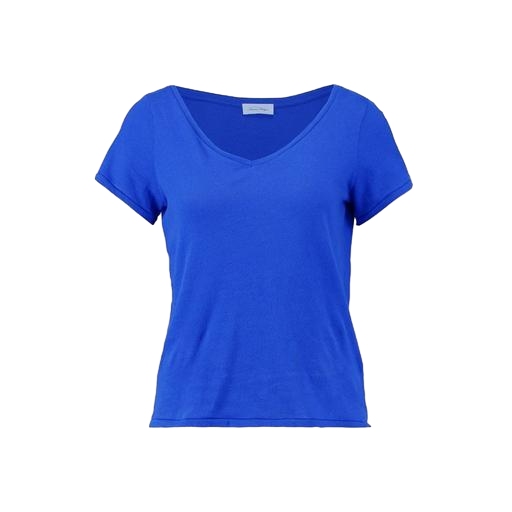
blue v-neck t-shirt only macy, blue nly t-shirt, blue v-neck t-shirt, white background